Current action and preconditions to check: trajectory_clear

Your task: For each precondition in the list above, predict whether it will hold at this action.

Consider the current scene as observed from the mobile robot's camera, and analyze the predicted future states of all dynamic agents (e.g., people, animals, vehicles, or any moving entities) within the NEXT SECOND.

IMPORTANT: Only answer "very likely" if you are absolutely certain—based on strong, clear evidence—that a dynamic agent will violate the precondition in the predicted future state. Do NOT answer "very likely" for unlikely, ambiguous, or low-probability risks.

Ask yourself for each precondition: Is there a high probability, with clear and convincing evidence, that the predicted future states of any dynamic agent will interfere with the predicted future state of the currently executing action within the NEXT SECOND, causing that precondition to fail?

Assess the risk level based on these predictions. Use "likely" or "very likely" if motions create a clear risk of interference.

Use "neutral" or "improbable" if agents are nearby but their predicted paths are clearly diverging or non-conflicting.

Failure Risk Categories: "very improbable", "improbable", "neutral", "likely", "very likely"

Answer Format: Output ONLY the probability_of_failure value from these categories: "very improbable", "improbable", "neutral", "likely", "very likely"

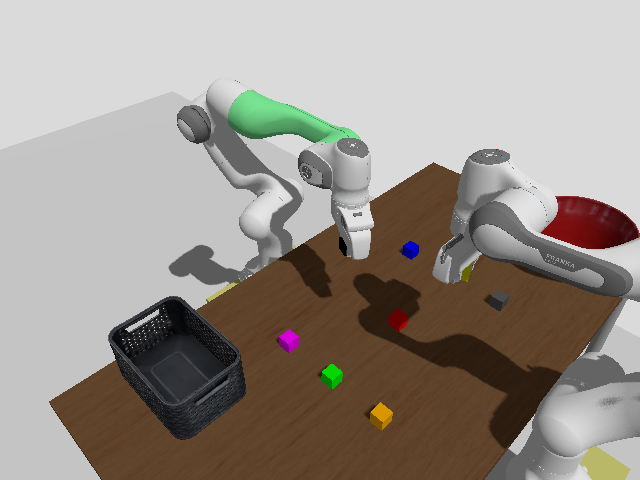

Answer: improbable